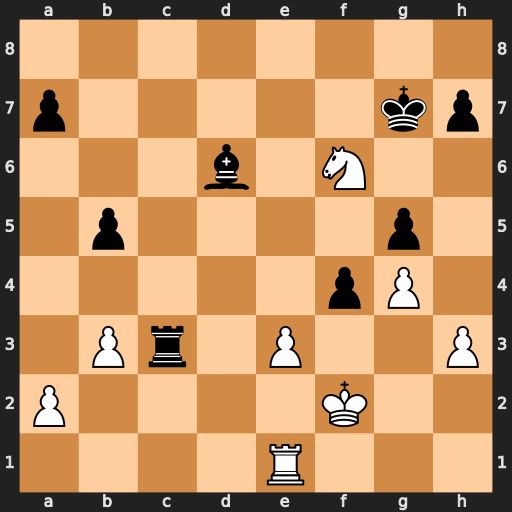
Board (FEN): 8/p5kp/3b1N2/1p4p1/5pP1/1Pr1P2P/P4K2/4R3
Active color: w
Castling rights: -
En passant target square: -
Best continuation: Ne8+ Kg8 Nxd6